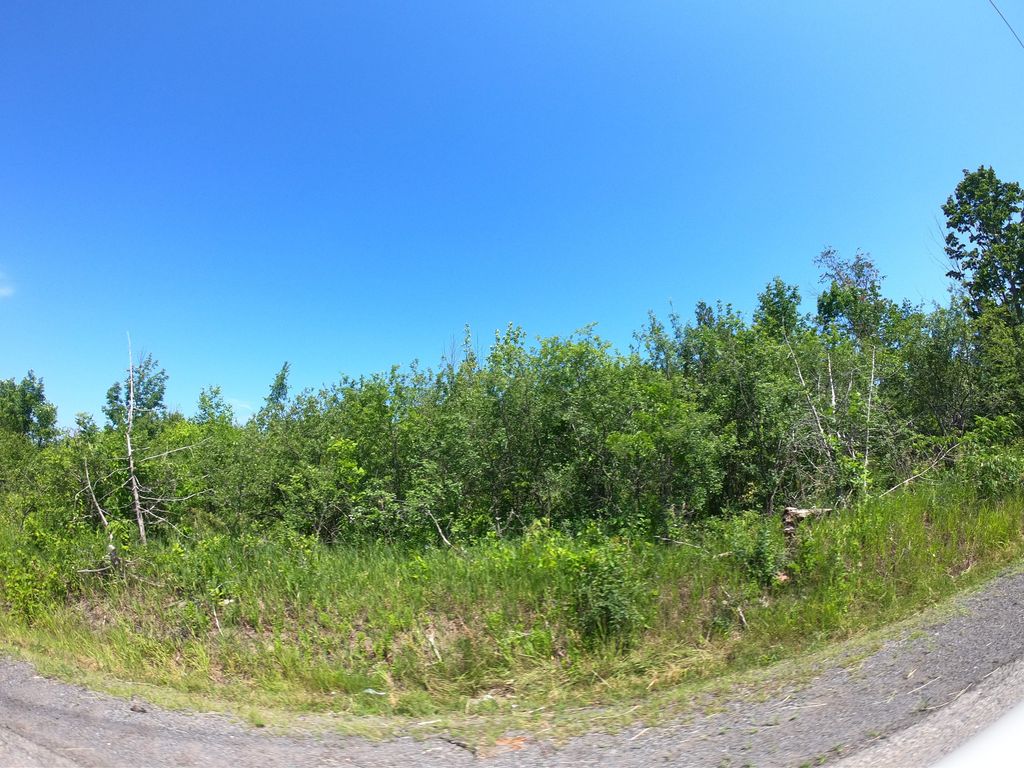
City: ottawa-gatineau